Interaction volume radius: 10 \u00c5
Interaction volume height: 35 \u00c5
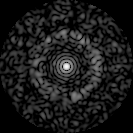
Disorder parameter: 0.8375